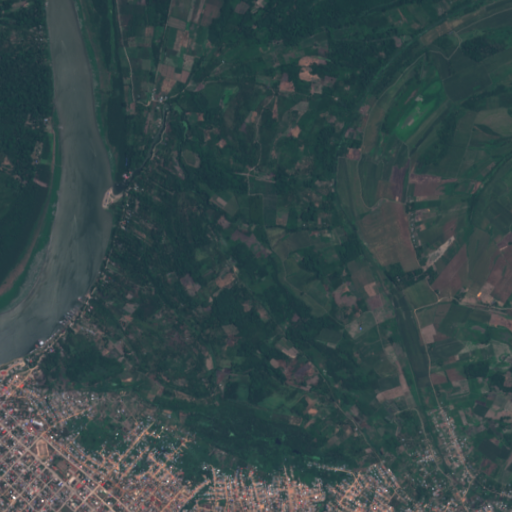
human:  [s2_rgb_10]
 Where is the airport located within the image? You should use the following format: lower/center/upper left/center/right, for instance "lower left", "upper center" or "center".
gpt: The airport is located in the lower left of the image.
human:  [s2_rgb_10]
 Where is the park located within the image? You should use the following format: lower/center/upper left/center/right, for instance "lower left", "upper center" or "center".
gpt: The park is located in the lower left of the image.
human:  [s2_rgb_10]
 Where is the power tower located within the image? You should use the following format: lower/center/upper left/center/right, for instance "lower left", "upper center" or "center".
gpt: The power tower is located in the lower left of the image.
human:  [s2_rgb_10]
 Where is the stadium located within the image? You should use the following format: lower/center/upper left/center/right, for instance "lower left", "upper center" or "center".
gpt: The stadium is located in the lower left of the image.
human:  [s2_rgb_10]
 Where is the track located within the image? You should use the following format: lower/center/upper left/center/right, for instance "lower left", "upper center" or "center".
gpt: The track is located in the lower left of the image.
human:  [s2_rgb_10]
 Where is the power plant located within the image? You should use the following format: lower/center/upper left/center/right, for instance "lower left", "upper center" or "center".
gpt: There is no power plant in the image.